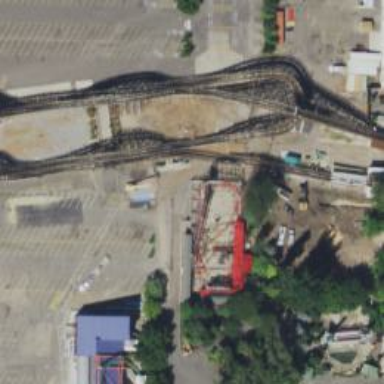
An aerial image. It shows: Thrilling roller coaster attraction.